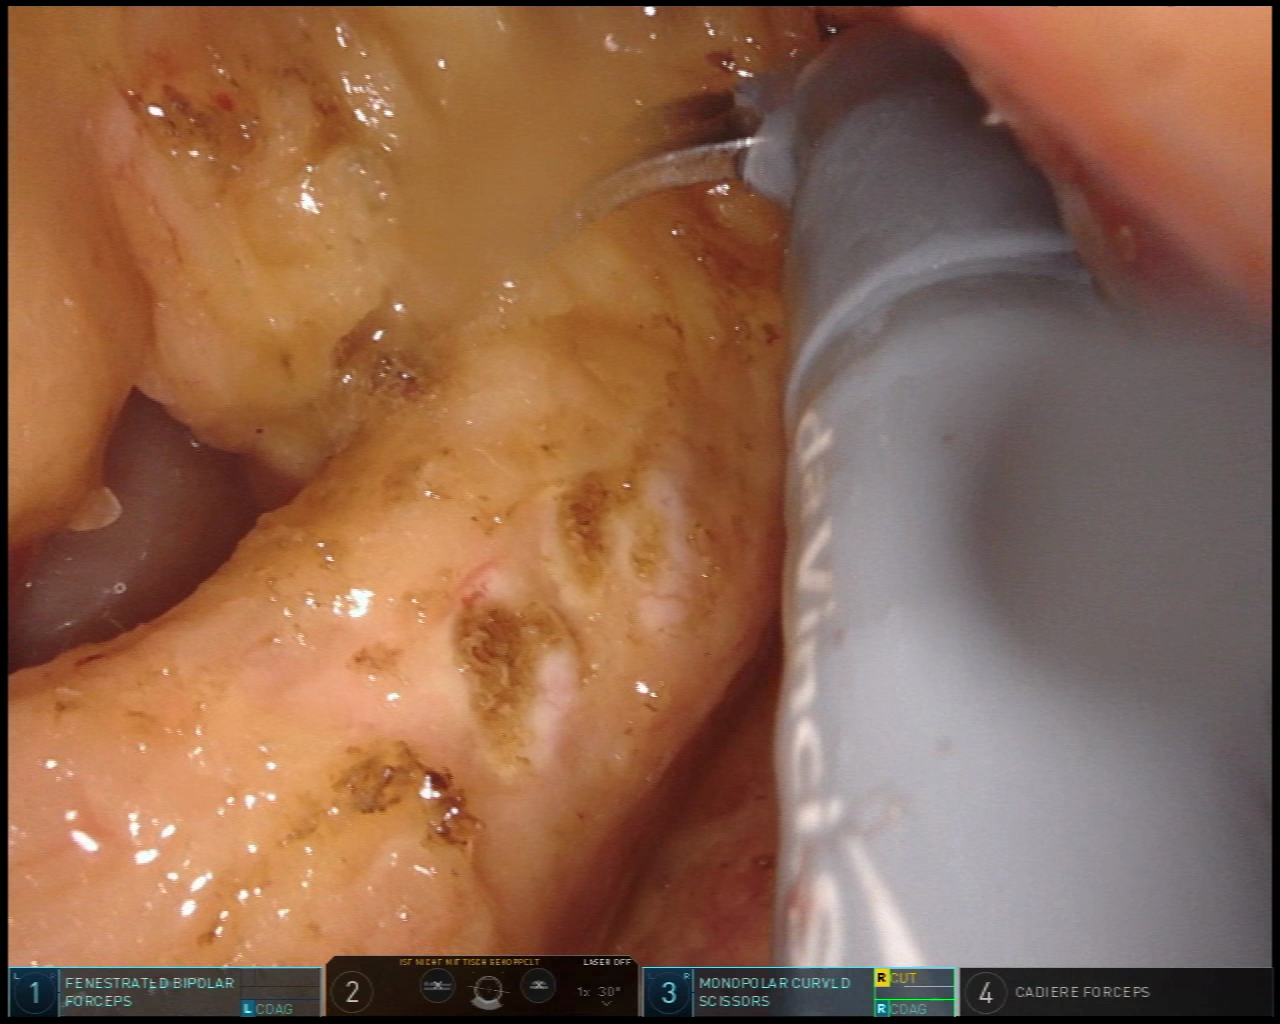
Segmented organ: stomach
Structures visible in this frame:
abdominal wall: no
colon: no
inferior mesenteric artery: no
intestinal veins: no
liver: no
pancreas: yes
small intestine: no
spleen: no
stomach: yes
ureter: no
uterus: no
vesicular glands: no